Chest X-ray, PA view. Patient: 63 years old, sex F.
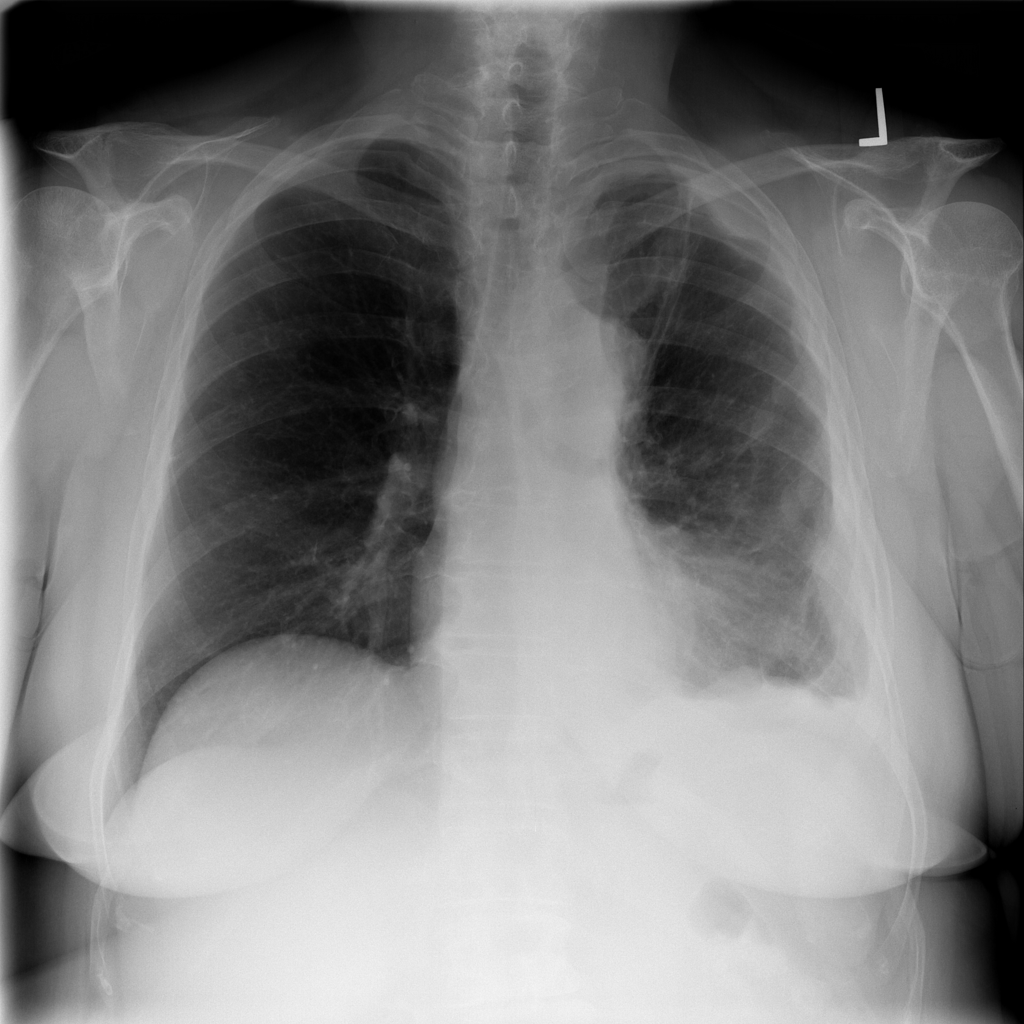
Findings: No Finding